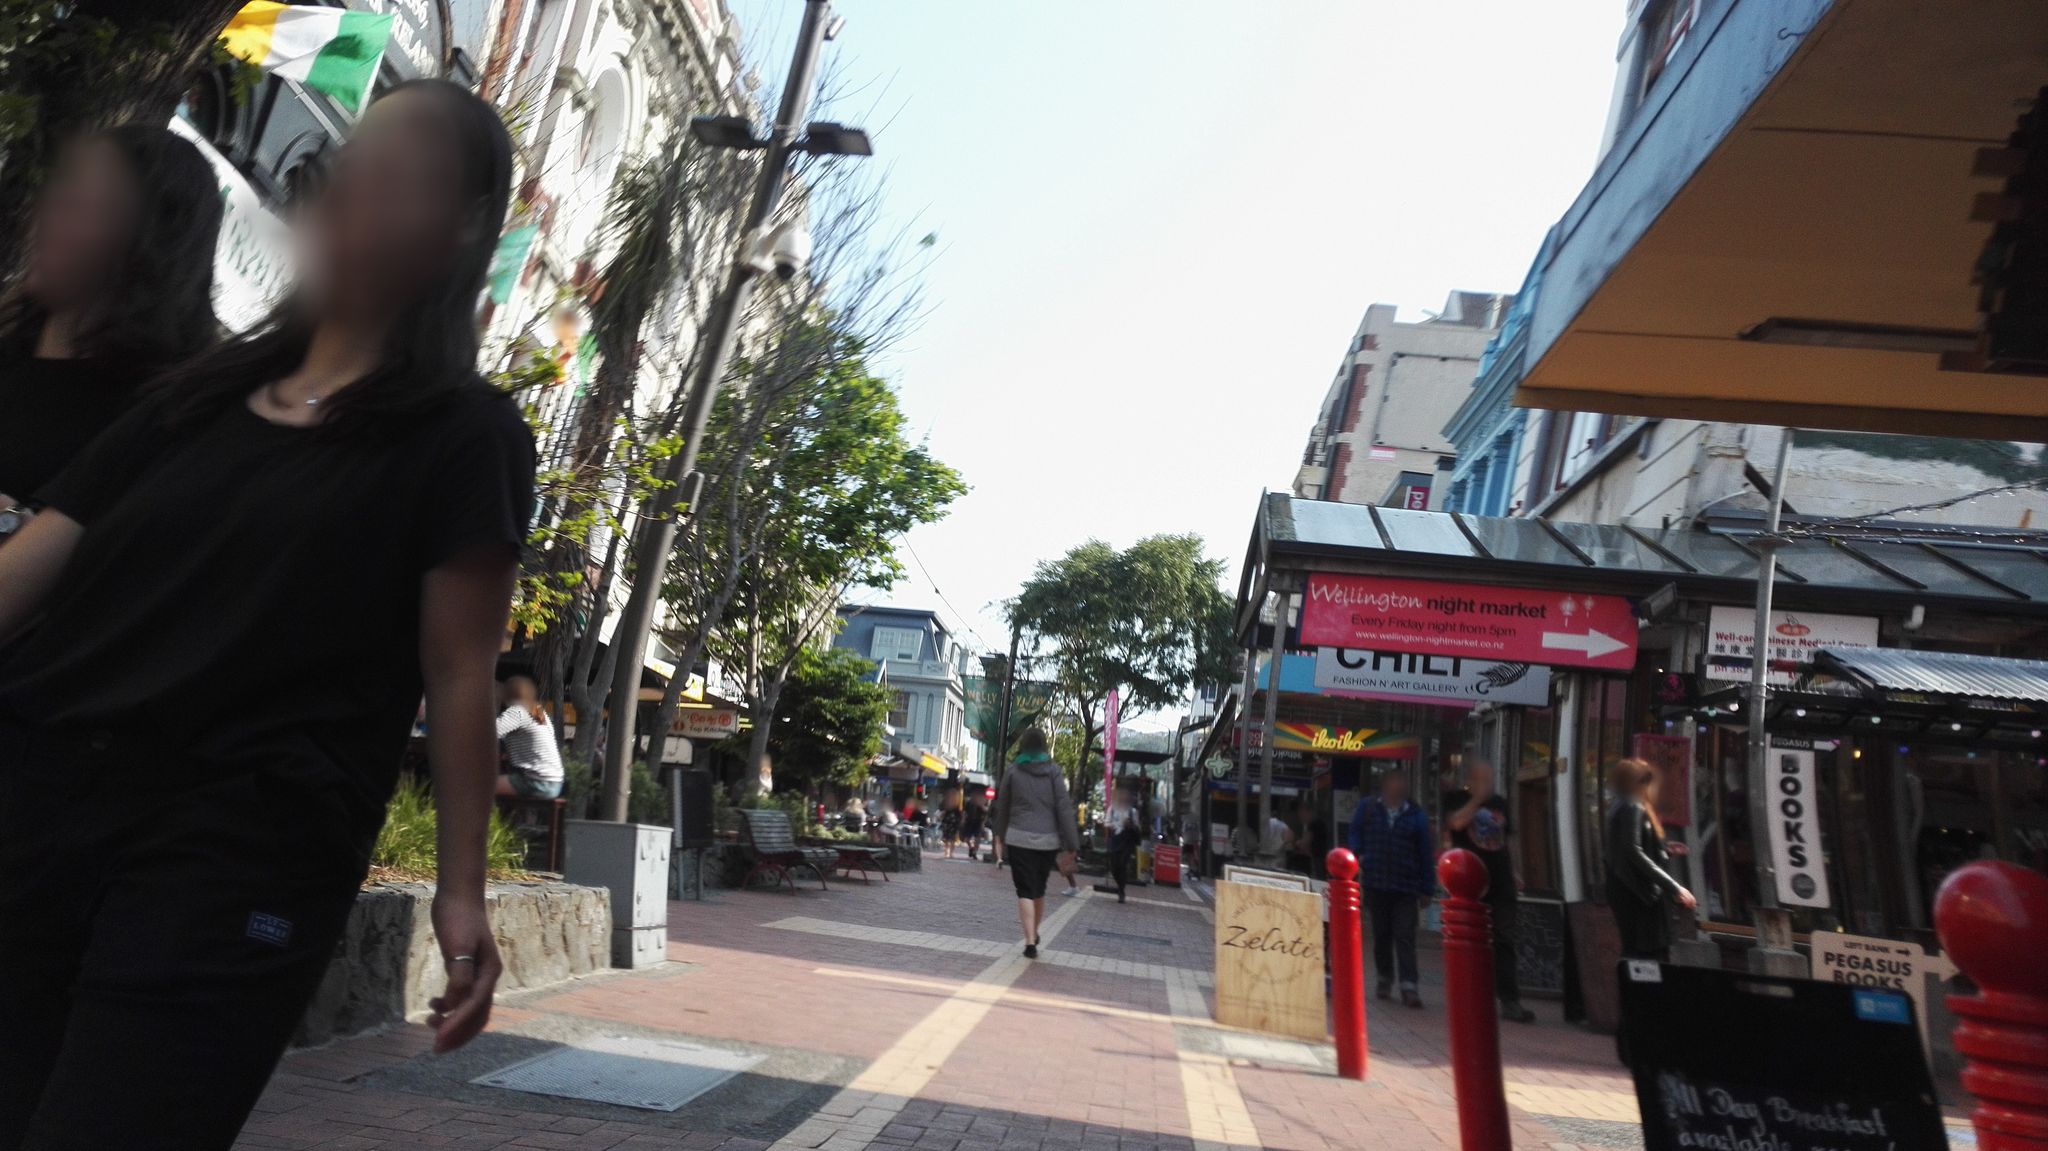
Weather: clear
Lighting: day
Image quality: good
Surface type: walking surface
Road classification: pedestrian, service, footway
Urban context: urban centre
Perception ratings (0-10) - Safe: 3.57, Lively: 8.42, Beautiful: 4.59, Boring: 0.4, Depressing: 4.46, Wealthy: 3.47